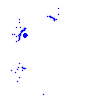
Particle: proton